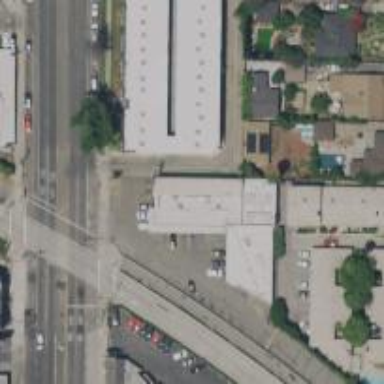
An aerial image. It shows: Alley classified as service road.